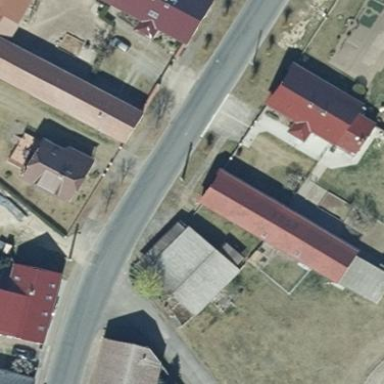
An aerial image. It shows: Building with gabled roof oriented along and colored in maroon.